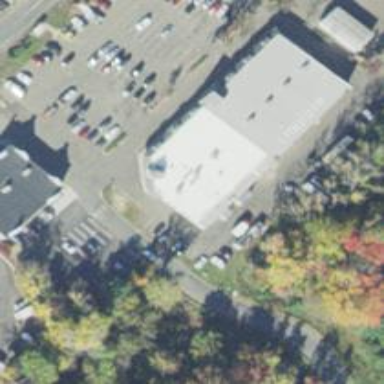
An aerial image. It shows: Swimming pool shop.